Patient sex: M
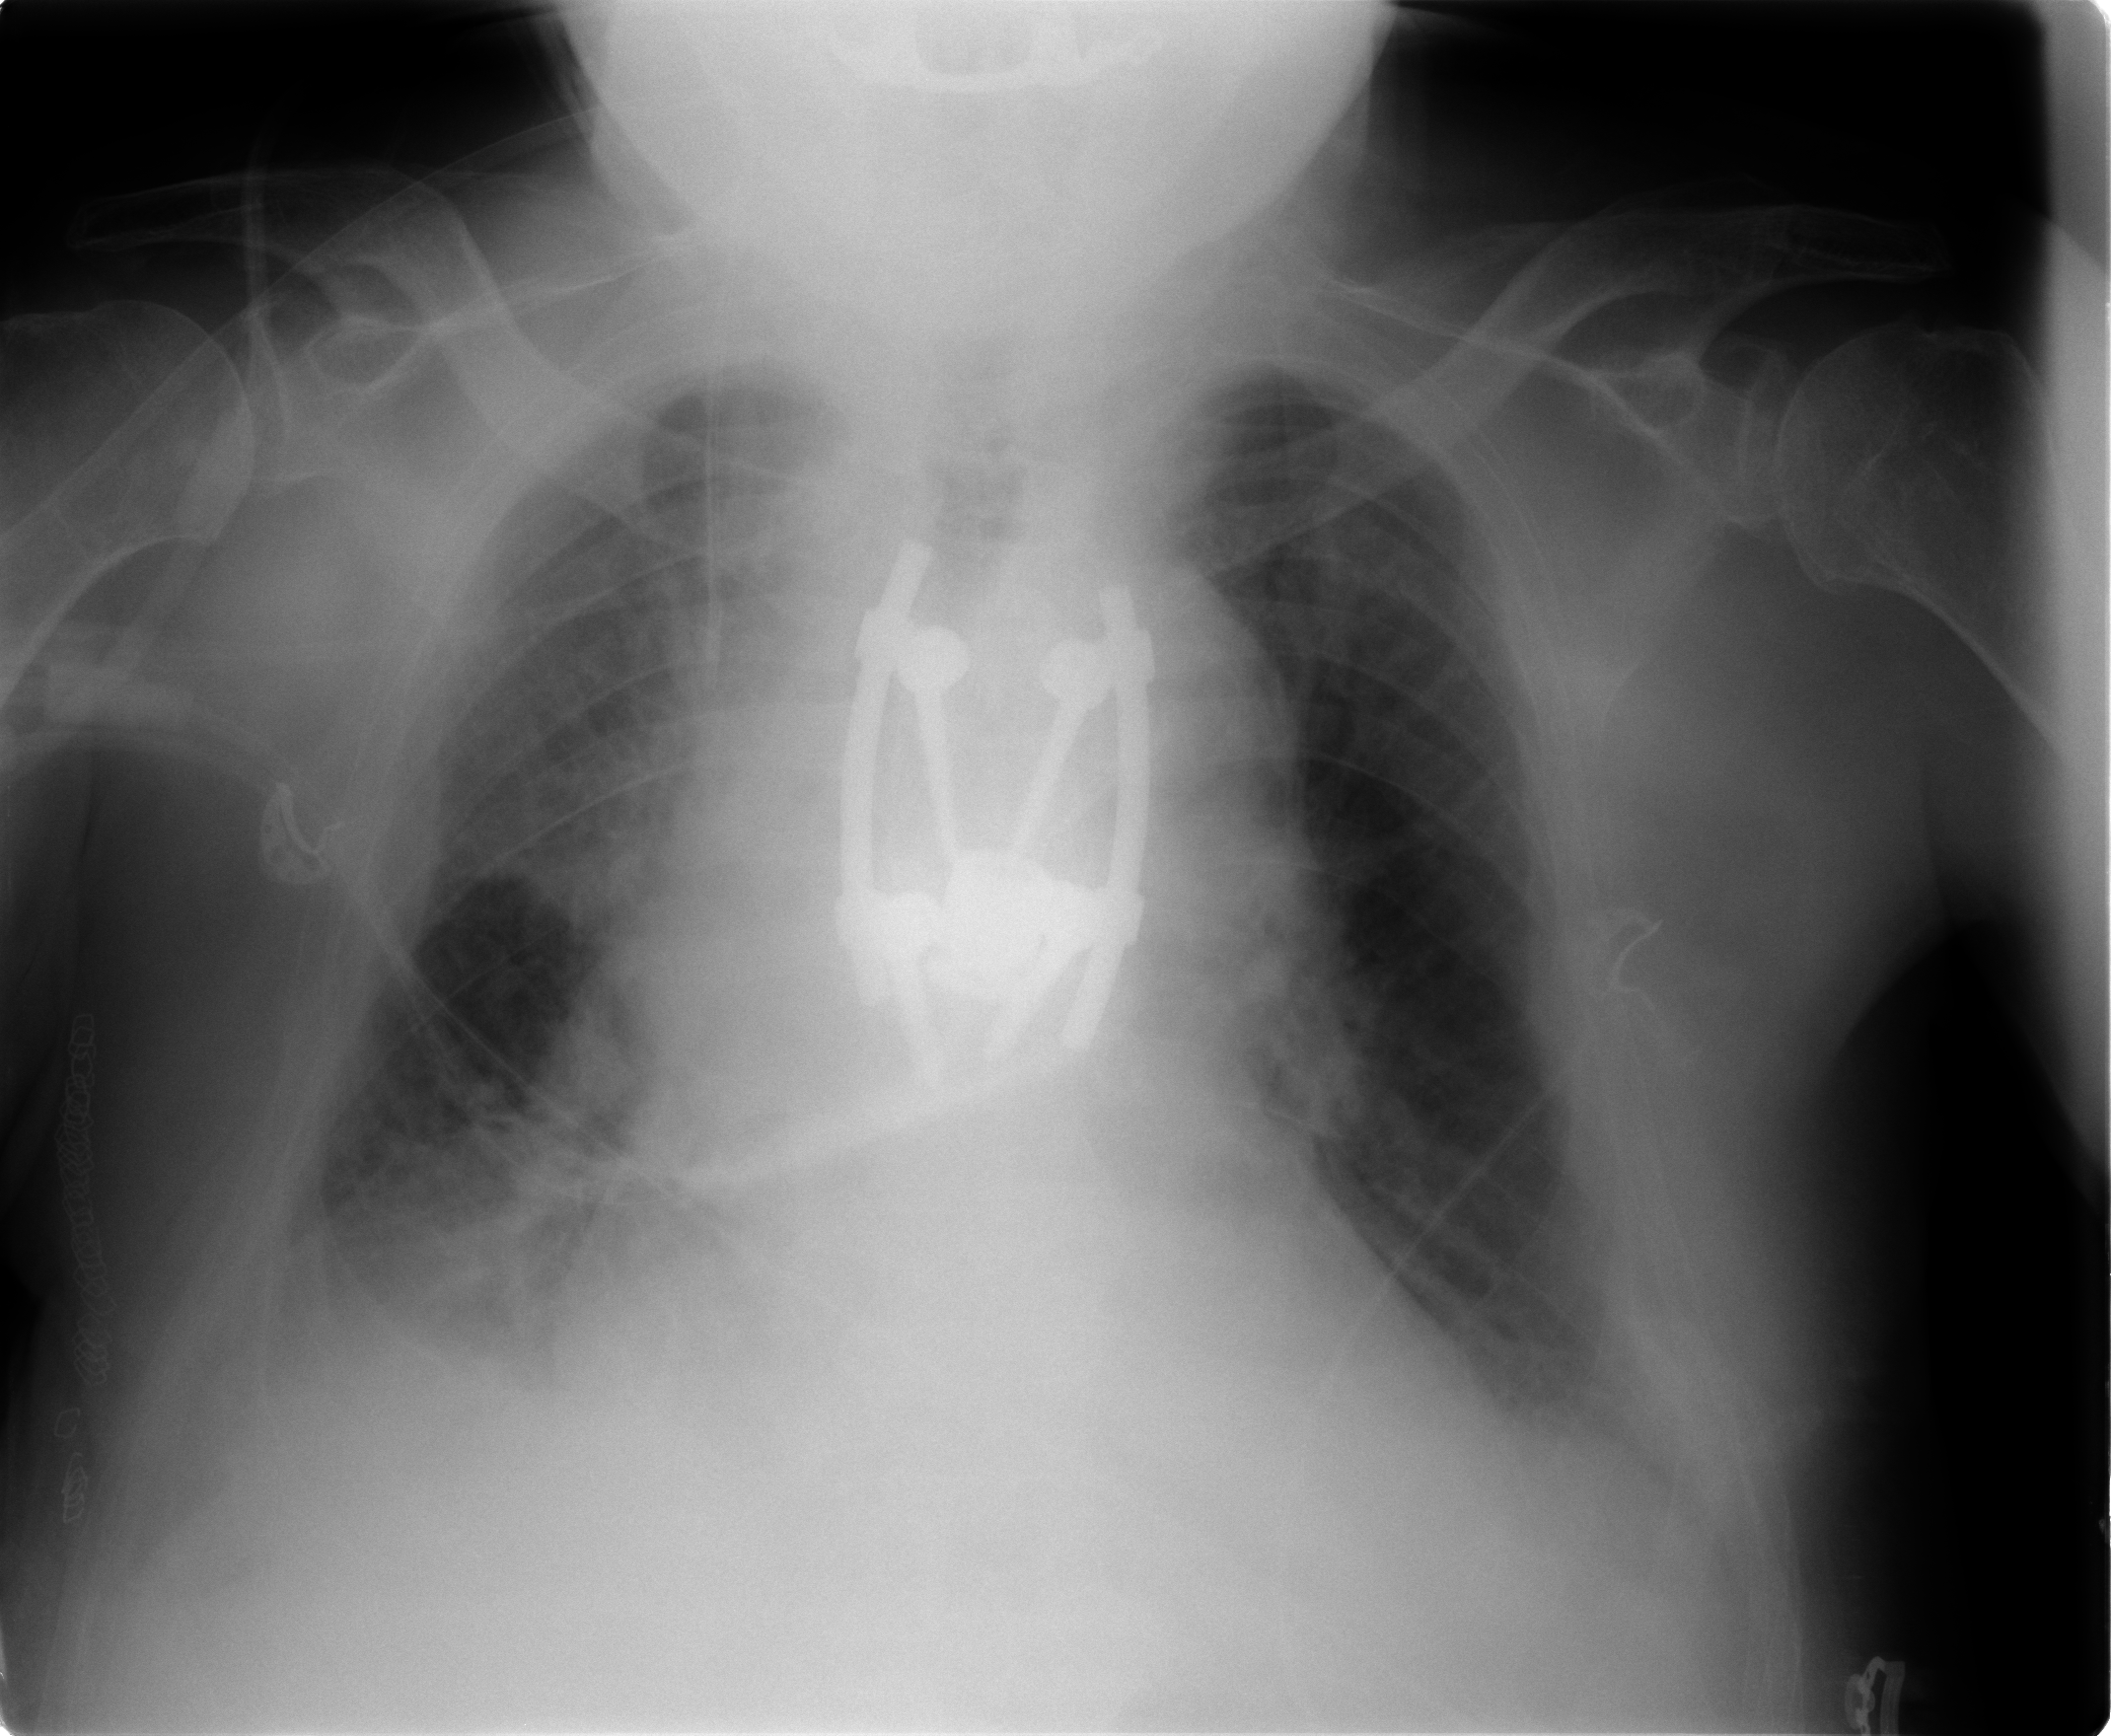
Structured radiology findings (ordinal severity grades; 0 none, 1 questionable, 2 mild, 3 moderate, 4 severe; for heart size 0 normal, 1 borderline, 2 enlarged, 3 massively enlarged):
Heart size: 2
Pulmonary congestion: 2
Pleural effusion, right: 2
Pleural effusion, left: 1
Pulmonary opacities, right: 2
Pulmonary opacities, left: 0
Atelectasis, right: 2
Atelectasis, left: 2